Interaction volume radius: 5 \u00c5
Interaction volume height: 25 \u00c5
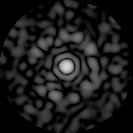
Disorder parameter: 0.8039